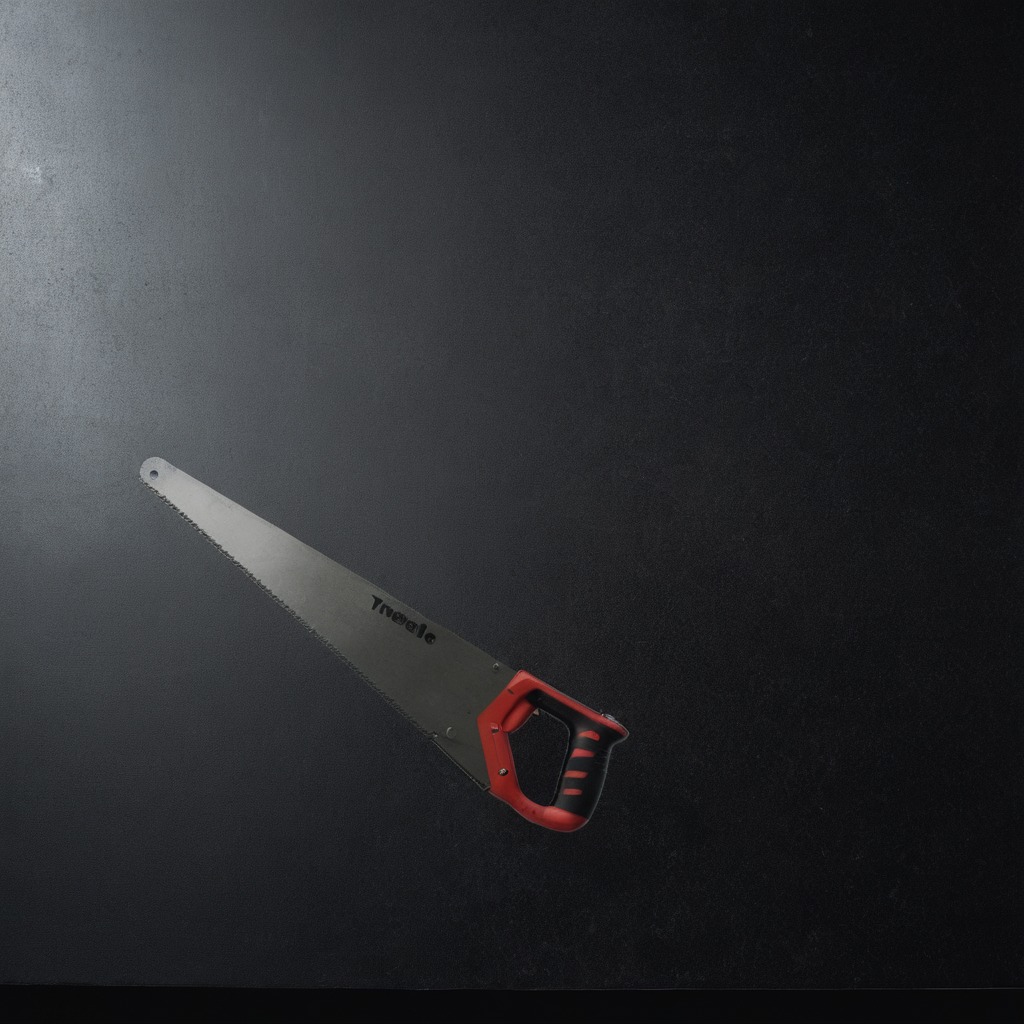
A metal saw is lying on the clean granite tabletop covered with a black rubber mat inside a workshop under bright overhead lighting crisp shadows high clarity worn but beneath the mat